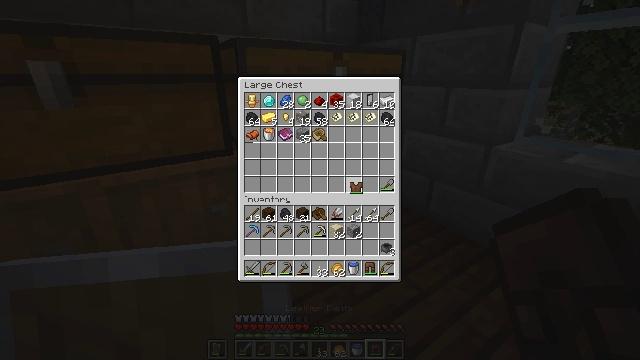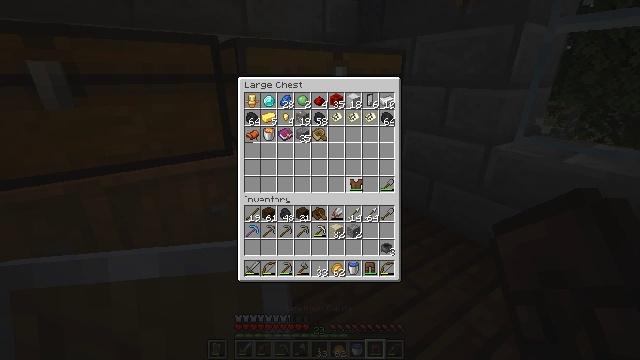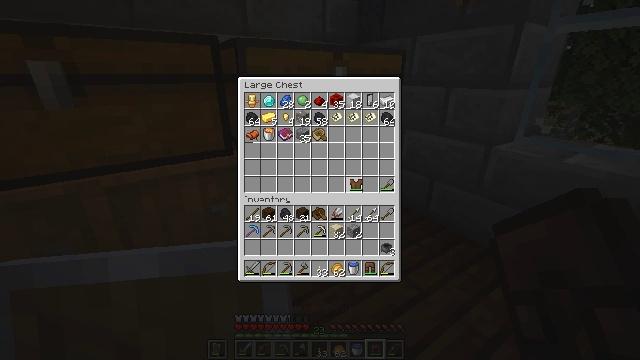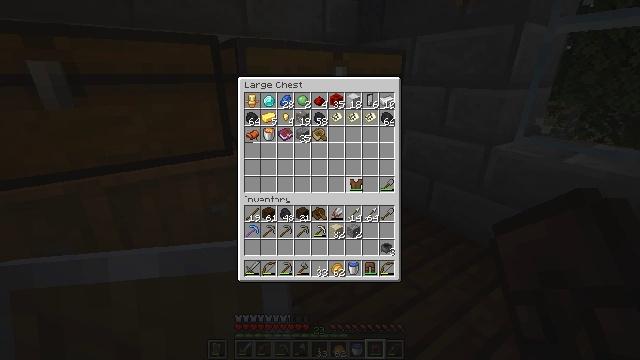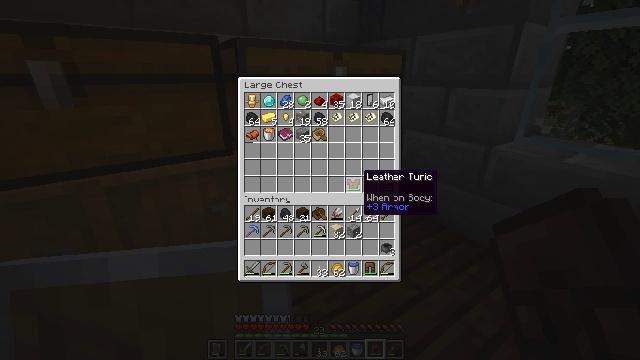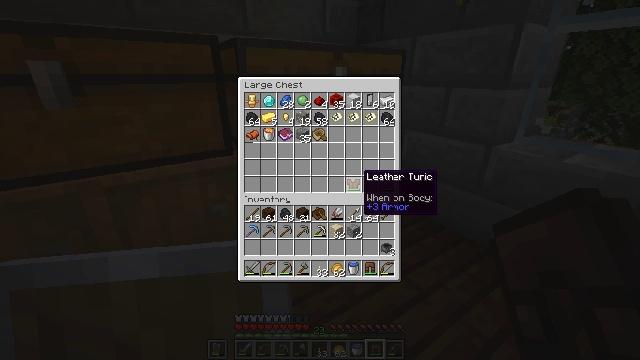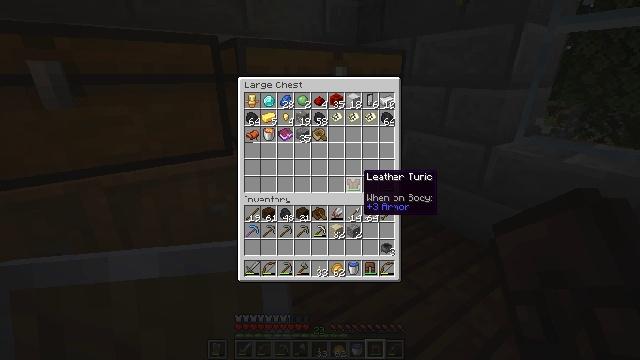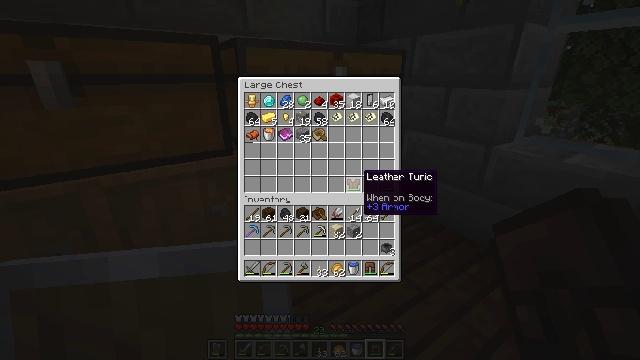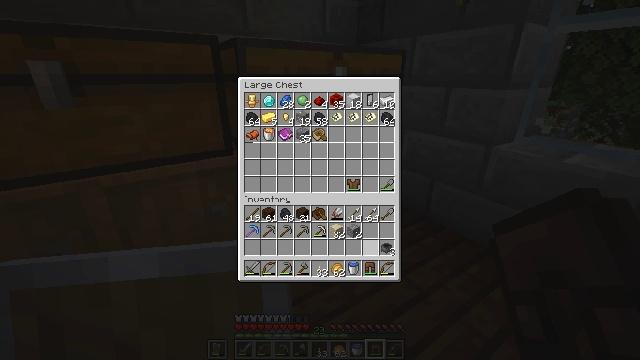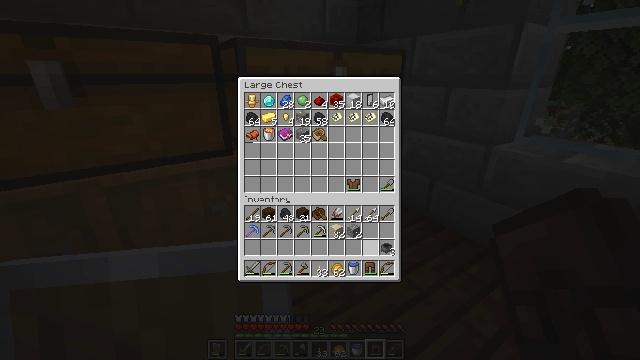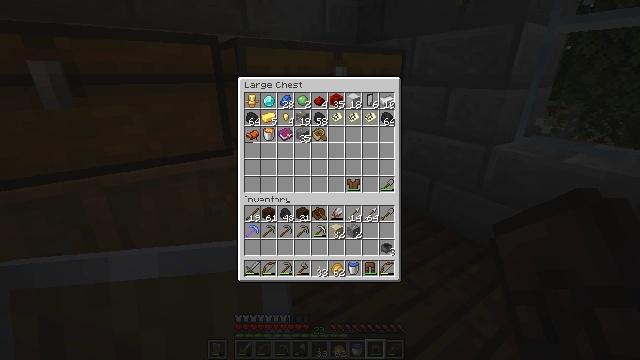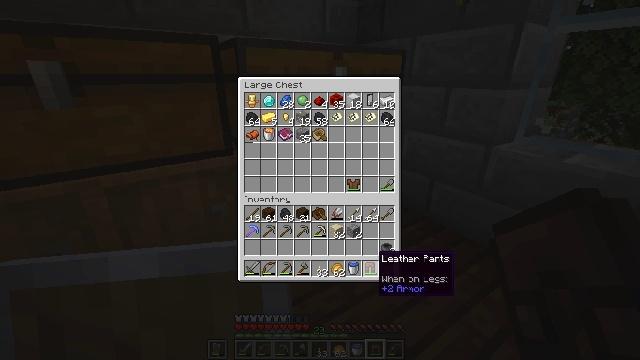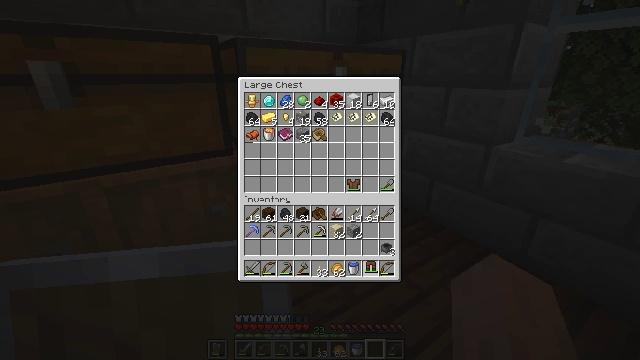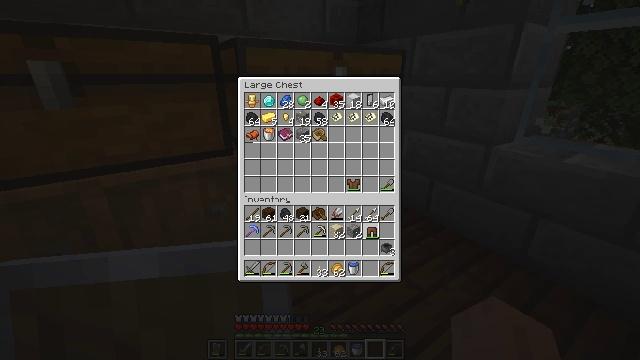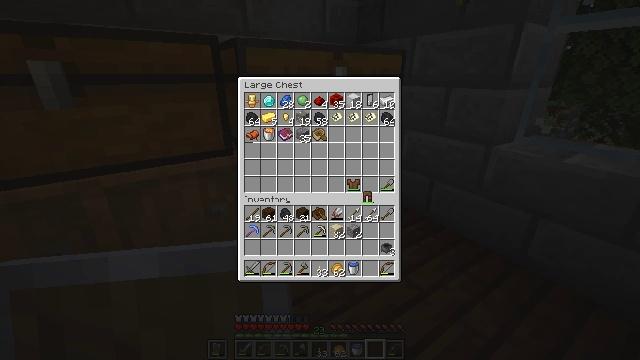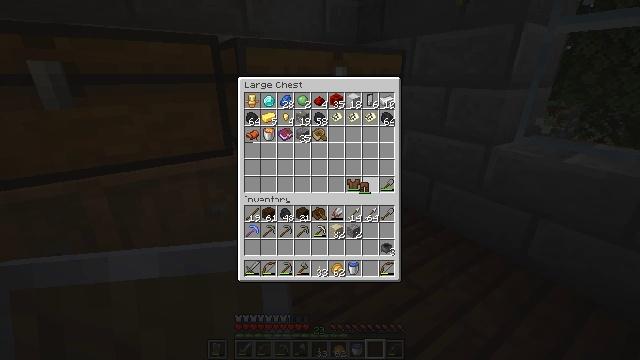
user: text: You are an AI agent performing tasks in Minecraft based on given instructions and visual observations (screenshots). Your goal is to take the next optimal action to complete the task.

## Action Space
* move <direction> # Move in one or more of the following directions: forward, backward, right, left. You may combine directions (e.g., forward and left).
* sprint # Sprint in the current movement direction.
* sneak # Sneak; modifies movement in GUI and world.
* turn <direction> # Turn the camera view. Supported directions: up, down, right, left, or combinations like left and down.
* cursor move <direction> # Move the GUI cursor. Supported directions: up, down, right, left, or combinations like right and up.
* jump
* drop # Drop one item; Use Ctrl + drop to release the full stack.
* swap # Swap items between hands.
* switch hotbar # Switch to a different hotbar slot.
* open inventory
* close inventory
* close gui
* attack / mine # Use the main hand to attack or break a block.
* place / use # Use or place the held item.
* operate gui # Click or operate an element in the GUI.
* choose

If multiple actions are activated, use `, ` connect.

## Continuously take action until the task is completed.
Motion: motion action
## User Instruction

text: Attack the stone brick stairs to gather it.
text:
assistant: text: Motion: no_op
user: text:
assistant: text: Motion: attack / mine
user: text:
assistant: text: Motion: attack / mine
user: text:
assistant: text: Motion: no_op
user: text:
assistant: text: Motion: no_op
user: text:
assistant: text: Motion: no_op
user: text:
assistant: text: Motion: no_op
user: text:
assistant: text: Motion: turn right and down
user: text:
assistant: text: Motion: turn down
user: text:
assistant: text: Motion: turn down
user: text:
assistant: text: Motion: turn down
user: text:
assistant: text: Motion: attack / mine
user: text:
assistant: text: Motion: turn up, attack / mine
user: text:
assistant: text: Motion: turn up
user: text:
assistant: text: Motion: turn up
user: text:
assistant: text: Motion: no_op
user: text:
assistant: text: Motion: turn left
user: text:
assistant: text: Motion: no_op
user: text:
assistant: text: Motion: no_op
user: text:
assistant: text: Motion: attack / mine
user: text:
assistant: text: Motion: attack / mine
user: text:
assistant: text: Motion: no_op
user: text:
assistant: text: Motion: no_op
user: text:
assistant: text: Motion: turn right
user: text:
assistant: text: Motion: turn right and down
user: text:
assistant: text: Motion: turn right and down
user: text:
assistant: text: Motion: turn down
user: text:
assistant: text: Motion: no_op
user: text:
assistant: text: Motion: no_op
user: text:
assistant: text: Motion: attack / mine